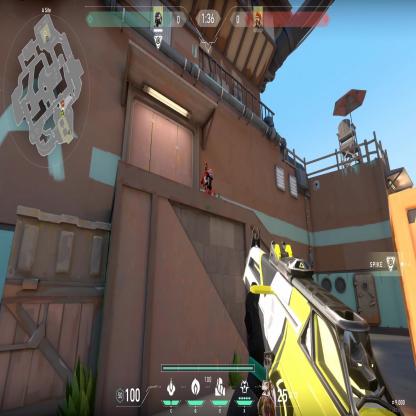
Label: enemy